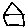
Label: house